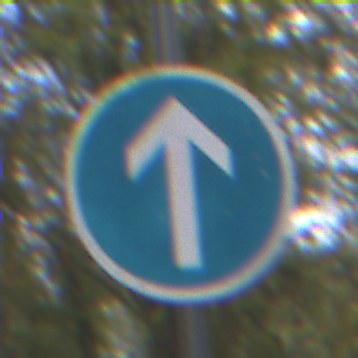
Verkehrszeichen: VorgeschriebeneFahrtrichtungGeradeaus
Umgebung: Outdoor, Urban
Tageszeit: MorningAfternoon
Wetter: PartlyCloudy
Licht: Natural
Jahreszeit: NotSpecified
Kontrast: LowContrast